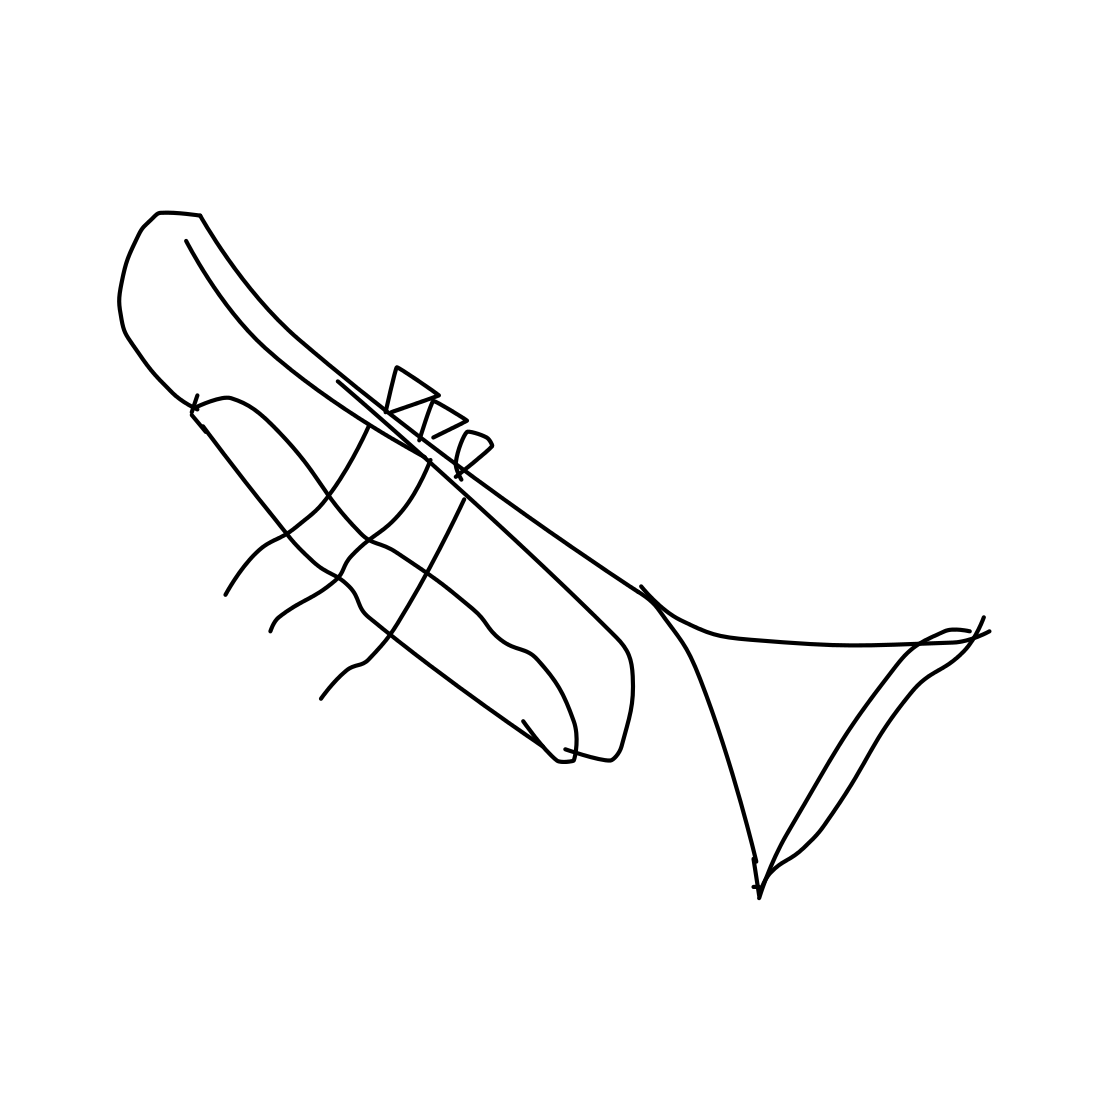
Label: trumpet